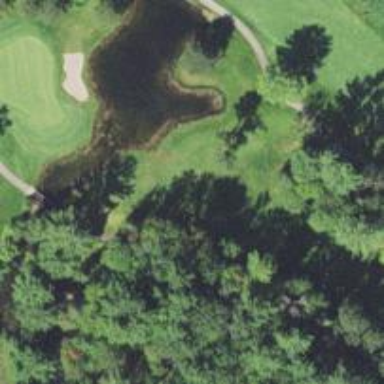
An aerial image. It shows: Golf hole.